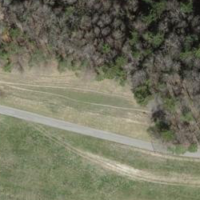
EUNIS habitat code: 44
Species observed at this site:
Cephalanthera longifolia